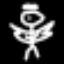
Label: angel